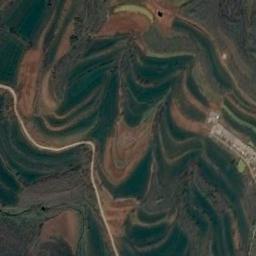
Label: terrace